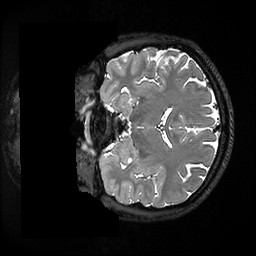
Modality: T2w
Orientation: coronal
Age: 21
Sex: female
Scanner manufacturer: ge
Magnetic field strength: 3 T
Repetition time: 3.202 s
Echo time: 0.06609 s